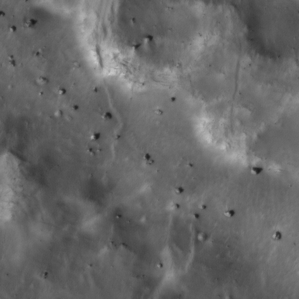
Label: non_frost